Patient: sex M, age 78
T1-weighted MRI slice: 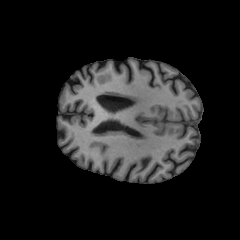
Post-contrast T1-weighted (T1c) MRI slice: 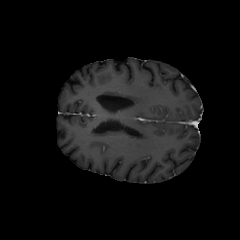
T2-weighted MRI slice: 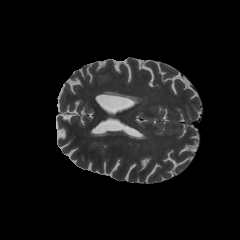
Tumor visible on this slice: no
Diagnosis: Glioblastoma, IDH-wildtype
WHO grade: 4